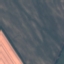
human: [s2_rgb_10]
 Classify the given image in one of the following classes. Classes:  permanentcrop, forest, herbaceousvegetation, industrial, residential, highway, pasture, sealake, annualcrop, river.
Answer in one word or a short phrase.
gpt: AnnualCrop